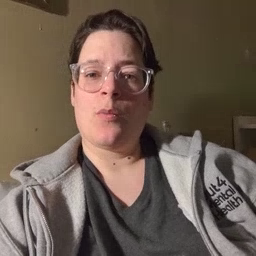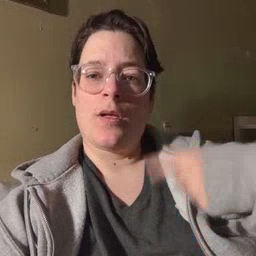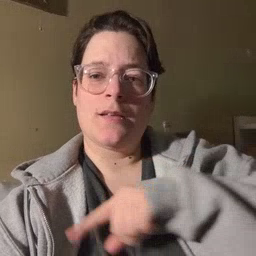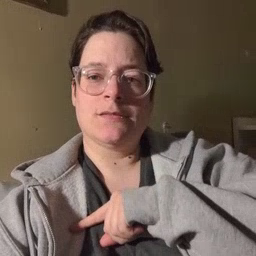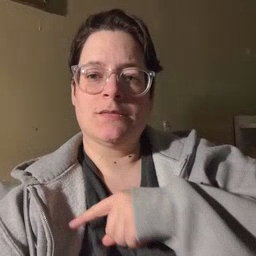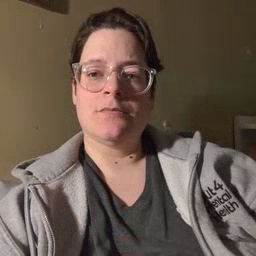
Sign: weus